Aerial crown-view tile of a tropical tree (Barro Colorado Island, Panama), acquired 20240716:
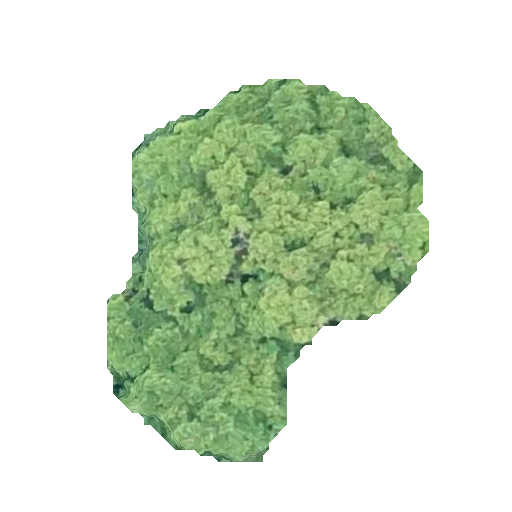
Species: Brosimum alicastrum
GBIF accepted scientific name: Brosimum alicastrum
Crown area: 128.678 m²